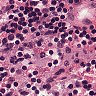
Metastatic tissue present: no